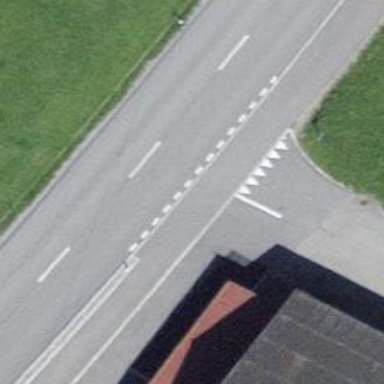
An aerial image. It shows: Road with "give way" sign.